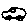
Label: car